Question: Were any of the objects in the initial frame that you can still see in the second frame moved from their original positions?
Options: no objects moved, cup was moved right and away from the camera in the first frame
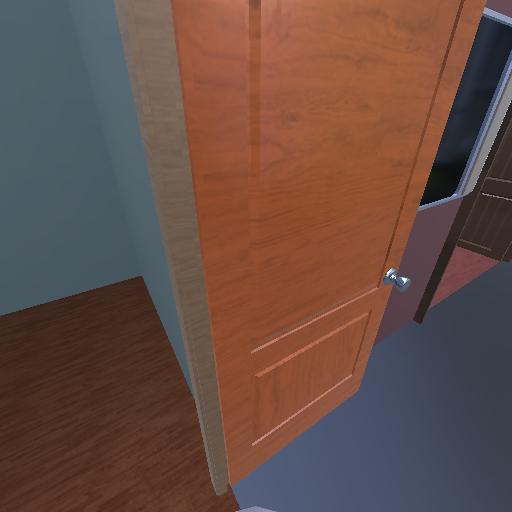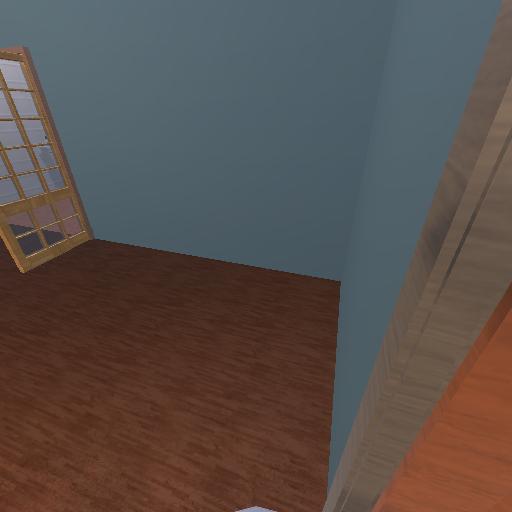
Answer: no objects moved